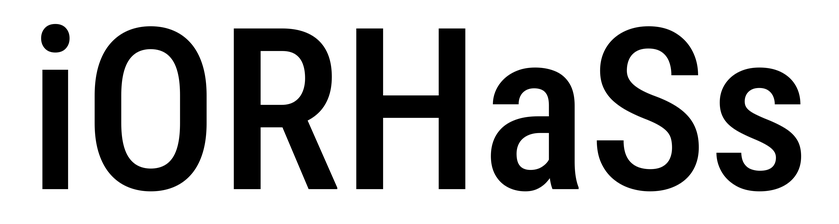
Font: Roboto_Condensed_Medium